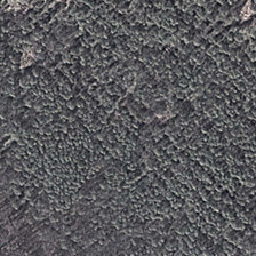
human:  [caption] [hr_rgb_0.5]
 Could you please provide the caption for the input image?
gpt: There is a forest of brown and green.

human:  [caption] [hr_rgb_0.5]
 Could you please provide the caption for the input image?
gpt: There are brown and green forests.

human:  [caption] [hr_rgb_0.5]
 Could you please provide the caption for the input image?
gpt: In this deep green forest, there are several long belts.

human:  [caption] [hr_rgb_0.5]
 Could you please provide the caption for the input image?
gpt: Some strips extend through this dark green lush forest.

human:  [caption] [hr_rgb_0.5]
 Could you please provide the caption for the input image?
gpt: Various stripes extend through this lush green forest.